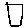
Label: square